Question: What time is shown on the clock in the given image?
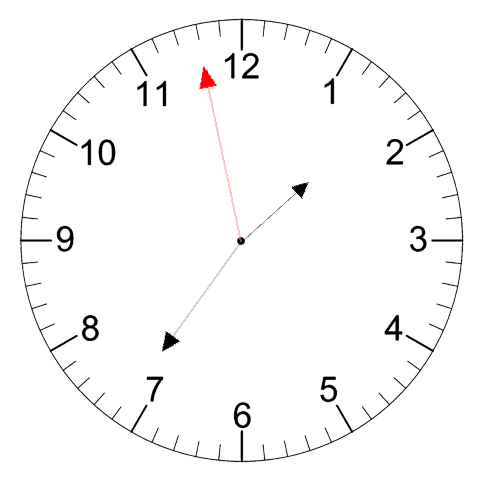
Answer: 01:35:58